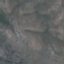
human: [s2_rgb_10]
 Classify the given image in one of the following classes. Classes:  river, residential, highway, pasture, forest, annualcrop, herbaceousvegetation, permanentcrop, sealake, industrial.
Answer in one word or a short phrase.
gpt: HerbaceousVegetation